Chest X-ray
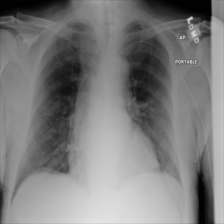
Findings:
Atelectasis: negative
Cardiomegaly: negative
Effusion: negative
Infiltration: negative
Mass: negative
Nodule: negative
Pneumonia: negative
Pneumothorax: negative
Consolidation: negative
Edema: negative
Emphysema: negative
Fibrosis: negative
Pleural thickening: negative
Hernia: negative